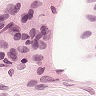
Metastatic tissue present: no